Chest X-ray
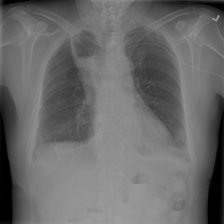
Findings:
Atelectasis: negative
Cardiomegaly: negative
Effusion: positive
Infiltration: negative
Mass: negative
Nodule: negative
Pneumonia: negative
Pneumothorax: negative
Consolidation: negative
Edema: negative
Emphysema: negative
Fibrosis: negative
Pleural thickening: negative
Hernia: negative